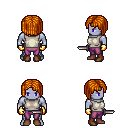
a pixel art fantasy rpg character, male body template, dark elf, purple skin, white sleeveless shirt, magenta pants, dark blonde pageboy hairstyle, gold gloves, brown shoes, dagger, four views (front, back, left, right), 2x2 character sprite sheet, small pixel art, hard edges, no anti-aliasing